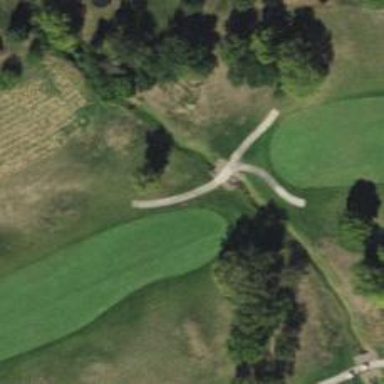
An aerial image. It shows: Pathway for golfing.